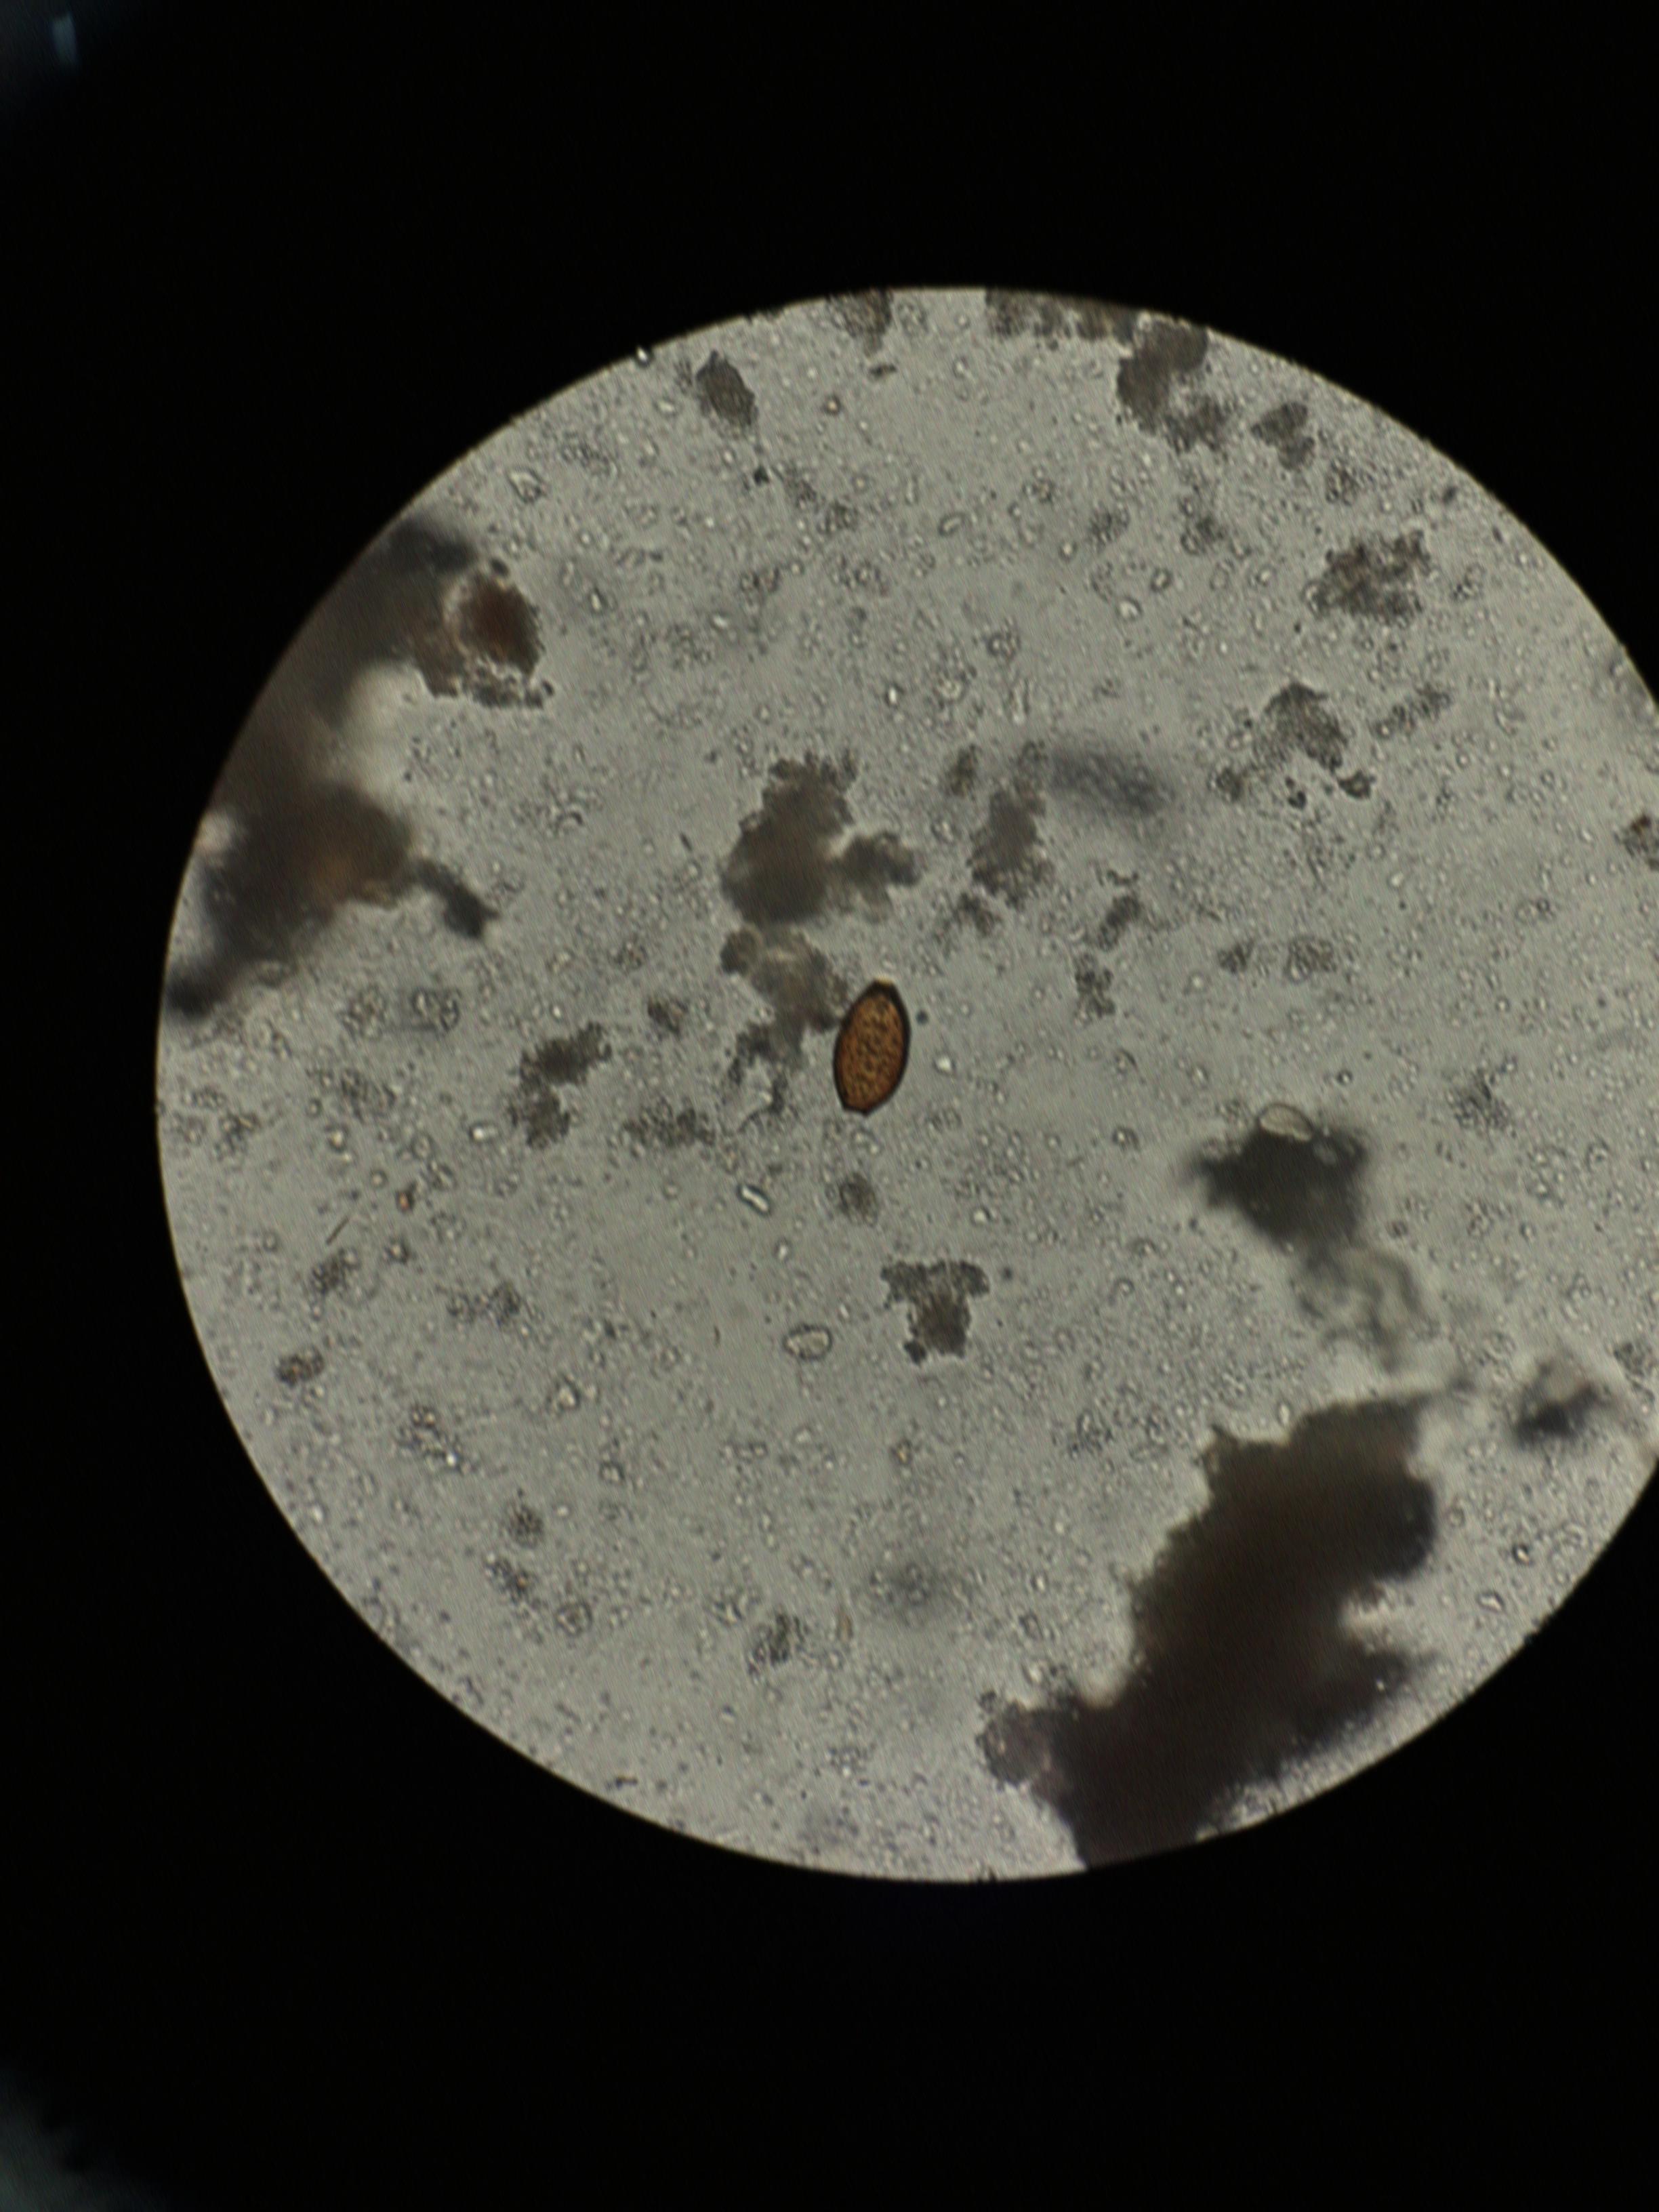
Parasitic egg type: Trichuris trichiura